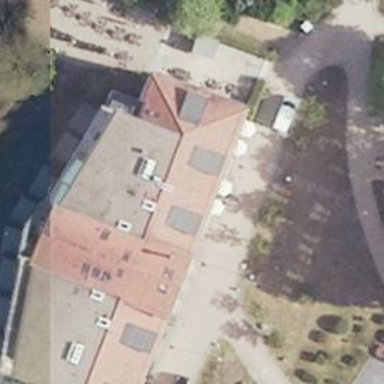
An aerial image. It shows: Hotel with restaurant.